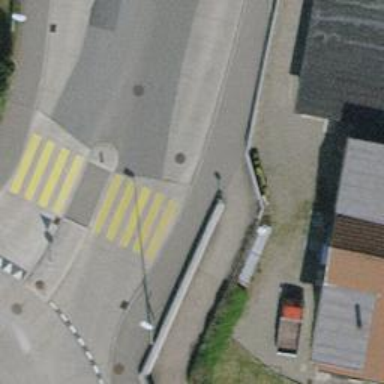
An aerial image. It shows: Kerb serving as barrier.